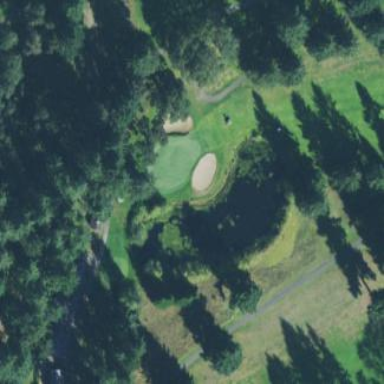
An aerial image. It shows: Water hazard in golf course. The hazard is natural water feature.